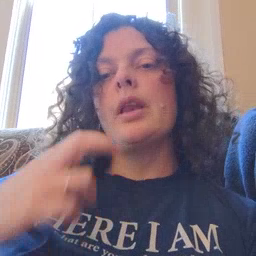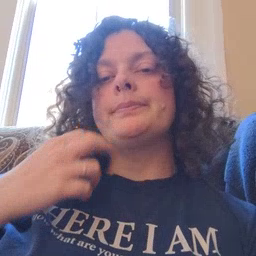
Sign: gum